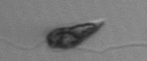
Label: Euglena